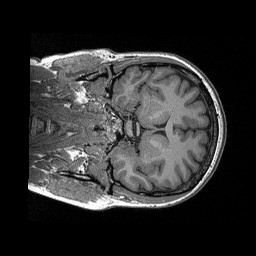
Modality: T1w
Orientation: coronal
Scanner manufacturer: siemens
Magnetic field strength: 3 T
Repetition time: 2.3 s
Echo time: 0.00298 s